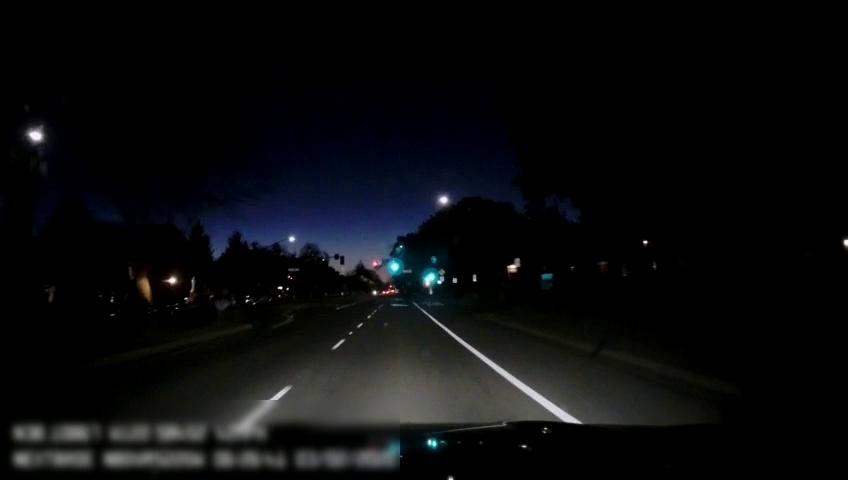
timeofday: Night
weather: Cloudy
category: Drivable Space
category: Lanes | Current Lane
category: Lanes | Current Lane
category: Lanes | Alternate Lane
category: Traffic | Lights